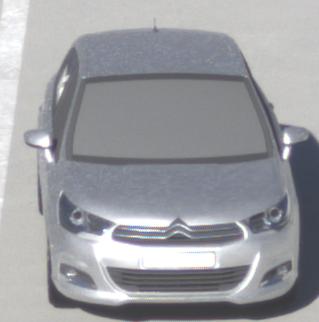
Make: Citroen
Model: C4 VTi 95
Detailed model: C4 (II)
Model produced from: 2012/08
Model produced until: 2013/06
Doors: 5
Color: white
Road condition: dry road
Daytime: morning or afternoon
Contrast: high contrast